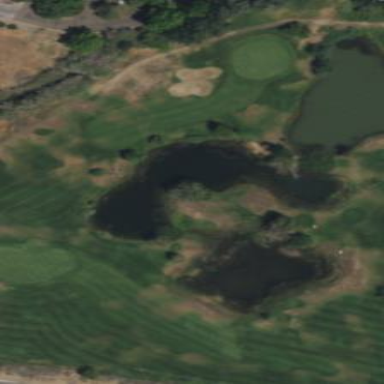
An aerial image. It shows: Picturesque scene of golf course with lateral water hazard.